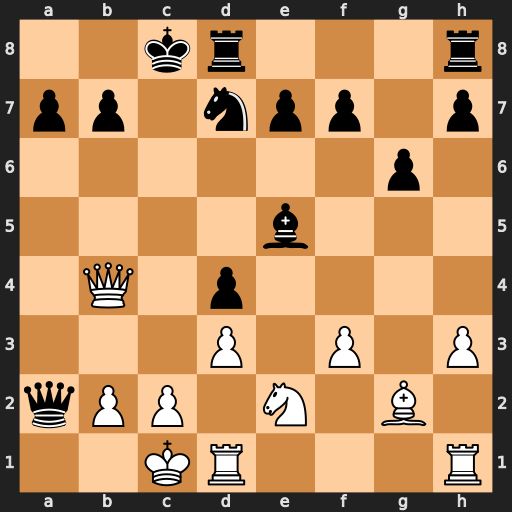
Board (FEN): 2kr3r/pp1npp1p/6p1/4b3/1Q1p4/3P1P1P/qPP1N1B1/2KR3R
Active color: w
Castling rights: -
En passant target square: -
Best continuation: f4 Bxf4+ Nxf4